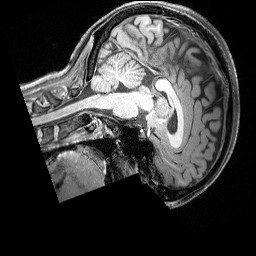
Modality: T1w
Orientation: sagittal
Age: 22
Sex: female
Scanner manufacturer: siemens
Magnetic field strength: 3 T
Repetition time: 2.3 s
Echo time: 0.00324 s